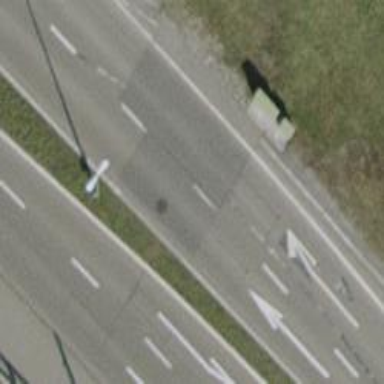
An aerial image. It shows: Secondary link road with asphalt surface.